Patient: sex F, age 31
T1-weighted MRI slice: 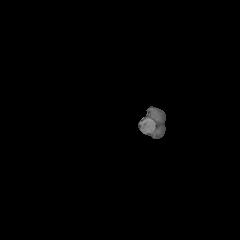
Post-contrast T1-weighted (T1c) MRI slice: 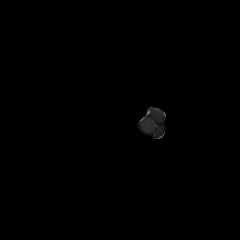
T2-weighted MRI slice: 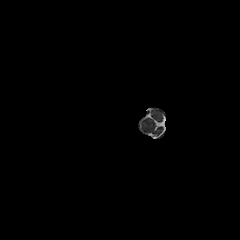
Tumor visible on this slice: no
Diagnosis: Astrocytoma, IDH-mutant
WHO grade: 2